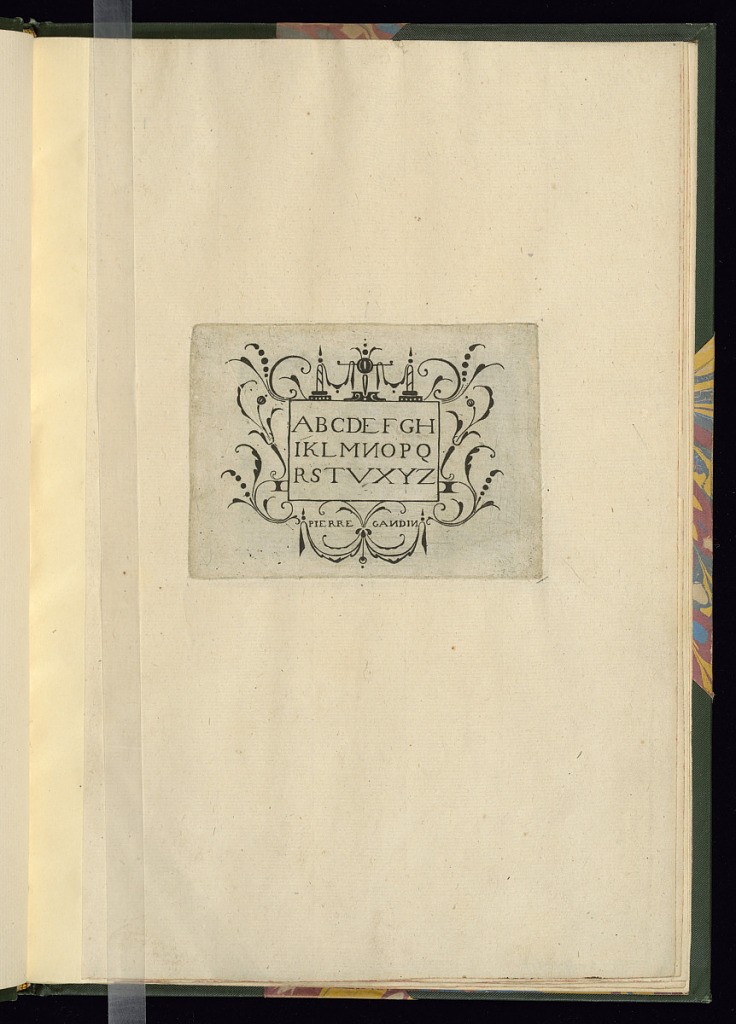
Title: Cartouche with the Alphabet Surrounded by Ornament
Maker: Pierre Gandin, French, active 15??-16??
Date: early 17th century
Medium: engraving on paper
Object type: Print
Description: The alphabet lettered in the center of a rectangular cartouche surrounded by ornament featuring scrolling leaves, fleurons, beads, and drapery. The plate is signed.